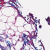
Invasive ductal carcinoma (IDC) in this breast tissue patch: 0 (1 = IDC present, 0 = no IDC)